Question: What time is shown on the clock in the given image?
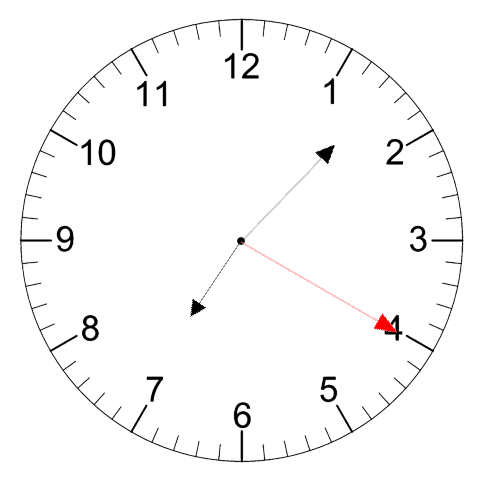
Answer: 07:07:20